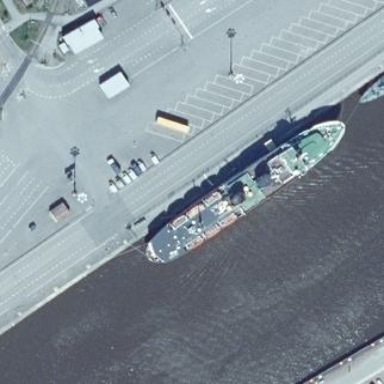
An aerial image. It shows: Significant attraction is the historic ferry ship.